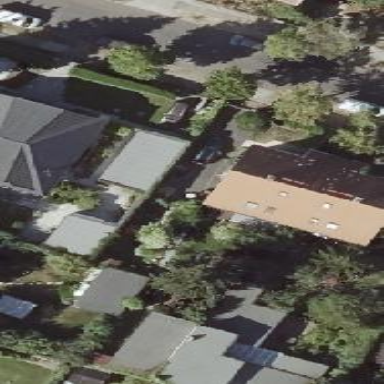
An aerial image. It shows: Semi-detached house.